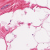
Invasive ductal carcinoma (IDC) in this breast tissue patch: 0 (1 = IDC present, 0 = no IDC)